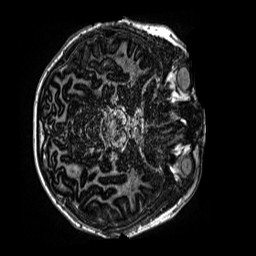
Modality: MP2RAGE
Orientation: axial
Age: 12
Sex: male
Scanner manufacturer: siemens
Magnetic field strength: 3 T
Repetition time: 4 s
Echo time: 0.00299 s